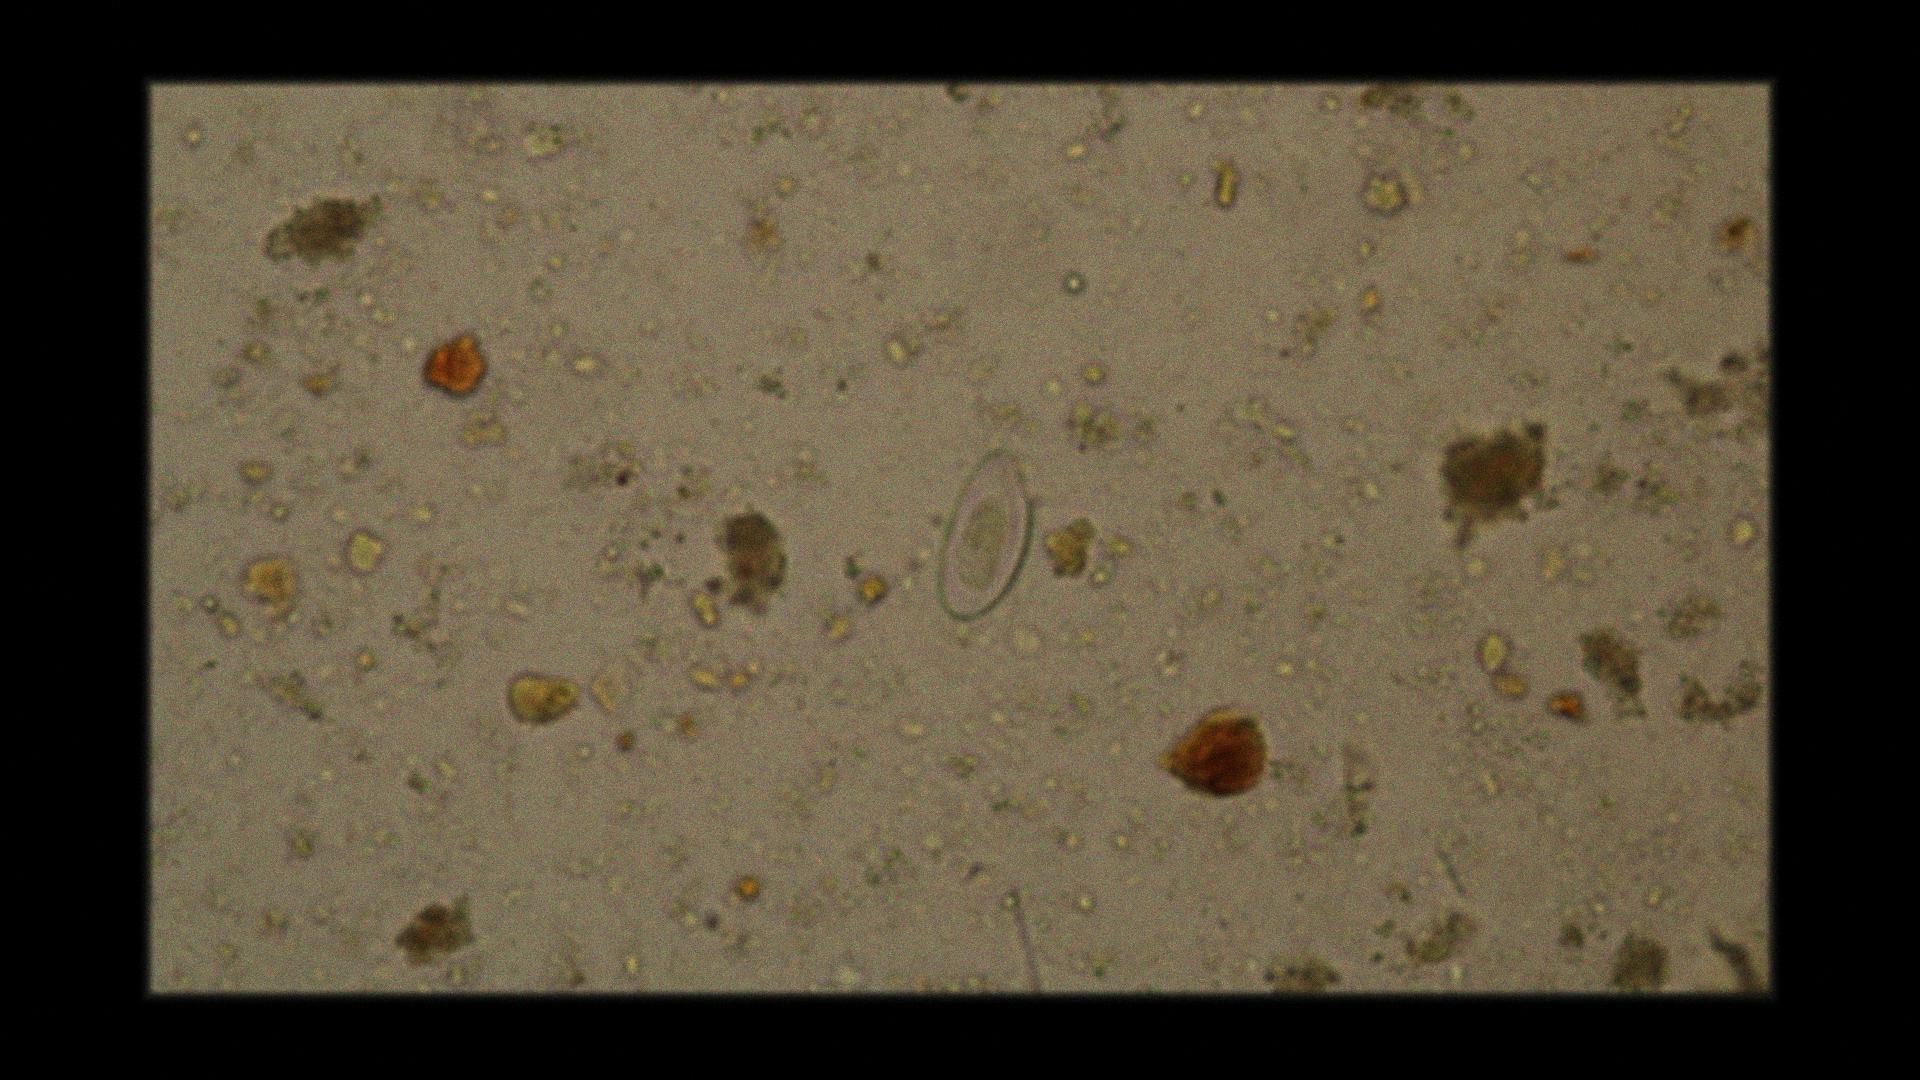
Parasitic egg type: Enterobius vermicularis